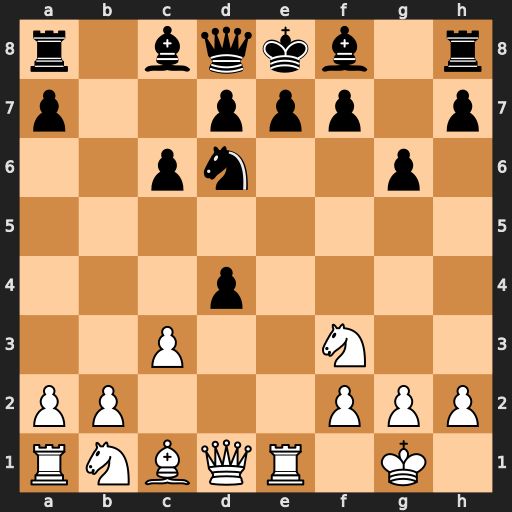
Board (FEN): r1bqkb1r/p2ppp1p/2pn2p1/8/3p4/2P2N2/PP3PPP/RNBQR1K1
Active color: w
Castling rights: kq
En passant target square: -
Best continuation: Qxd4 Rg8 Qxd6